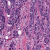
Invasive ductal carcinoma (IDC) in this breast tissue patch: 1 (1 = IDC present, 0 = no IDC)